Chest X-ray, PA view. Patient: 64 years old, sex F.
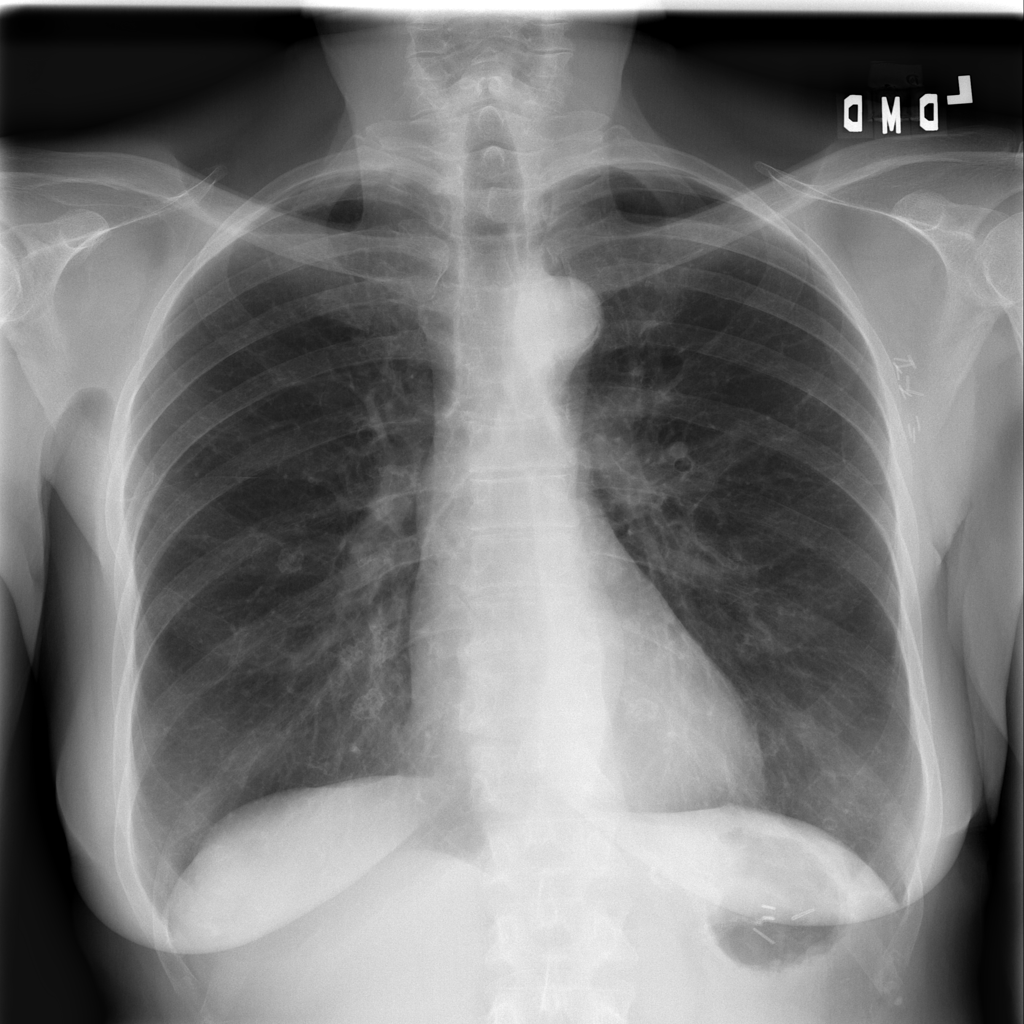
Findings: No Finding